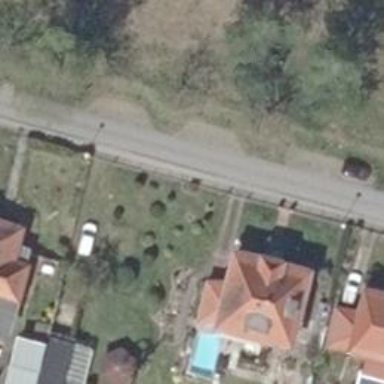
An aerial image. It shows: Residential road with asphalt surface and opposite cycleway.